Field crop: maize
Growth stage: 2
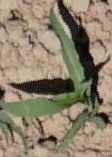
Species: maize